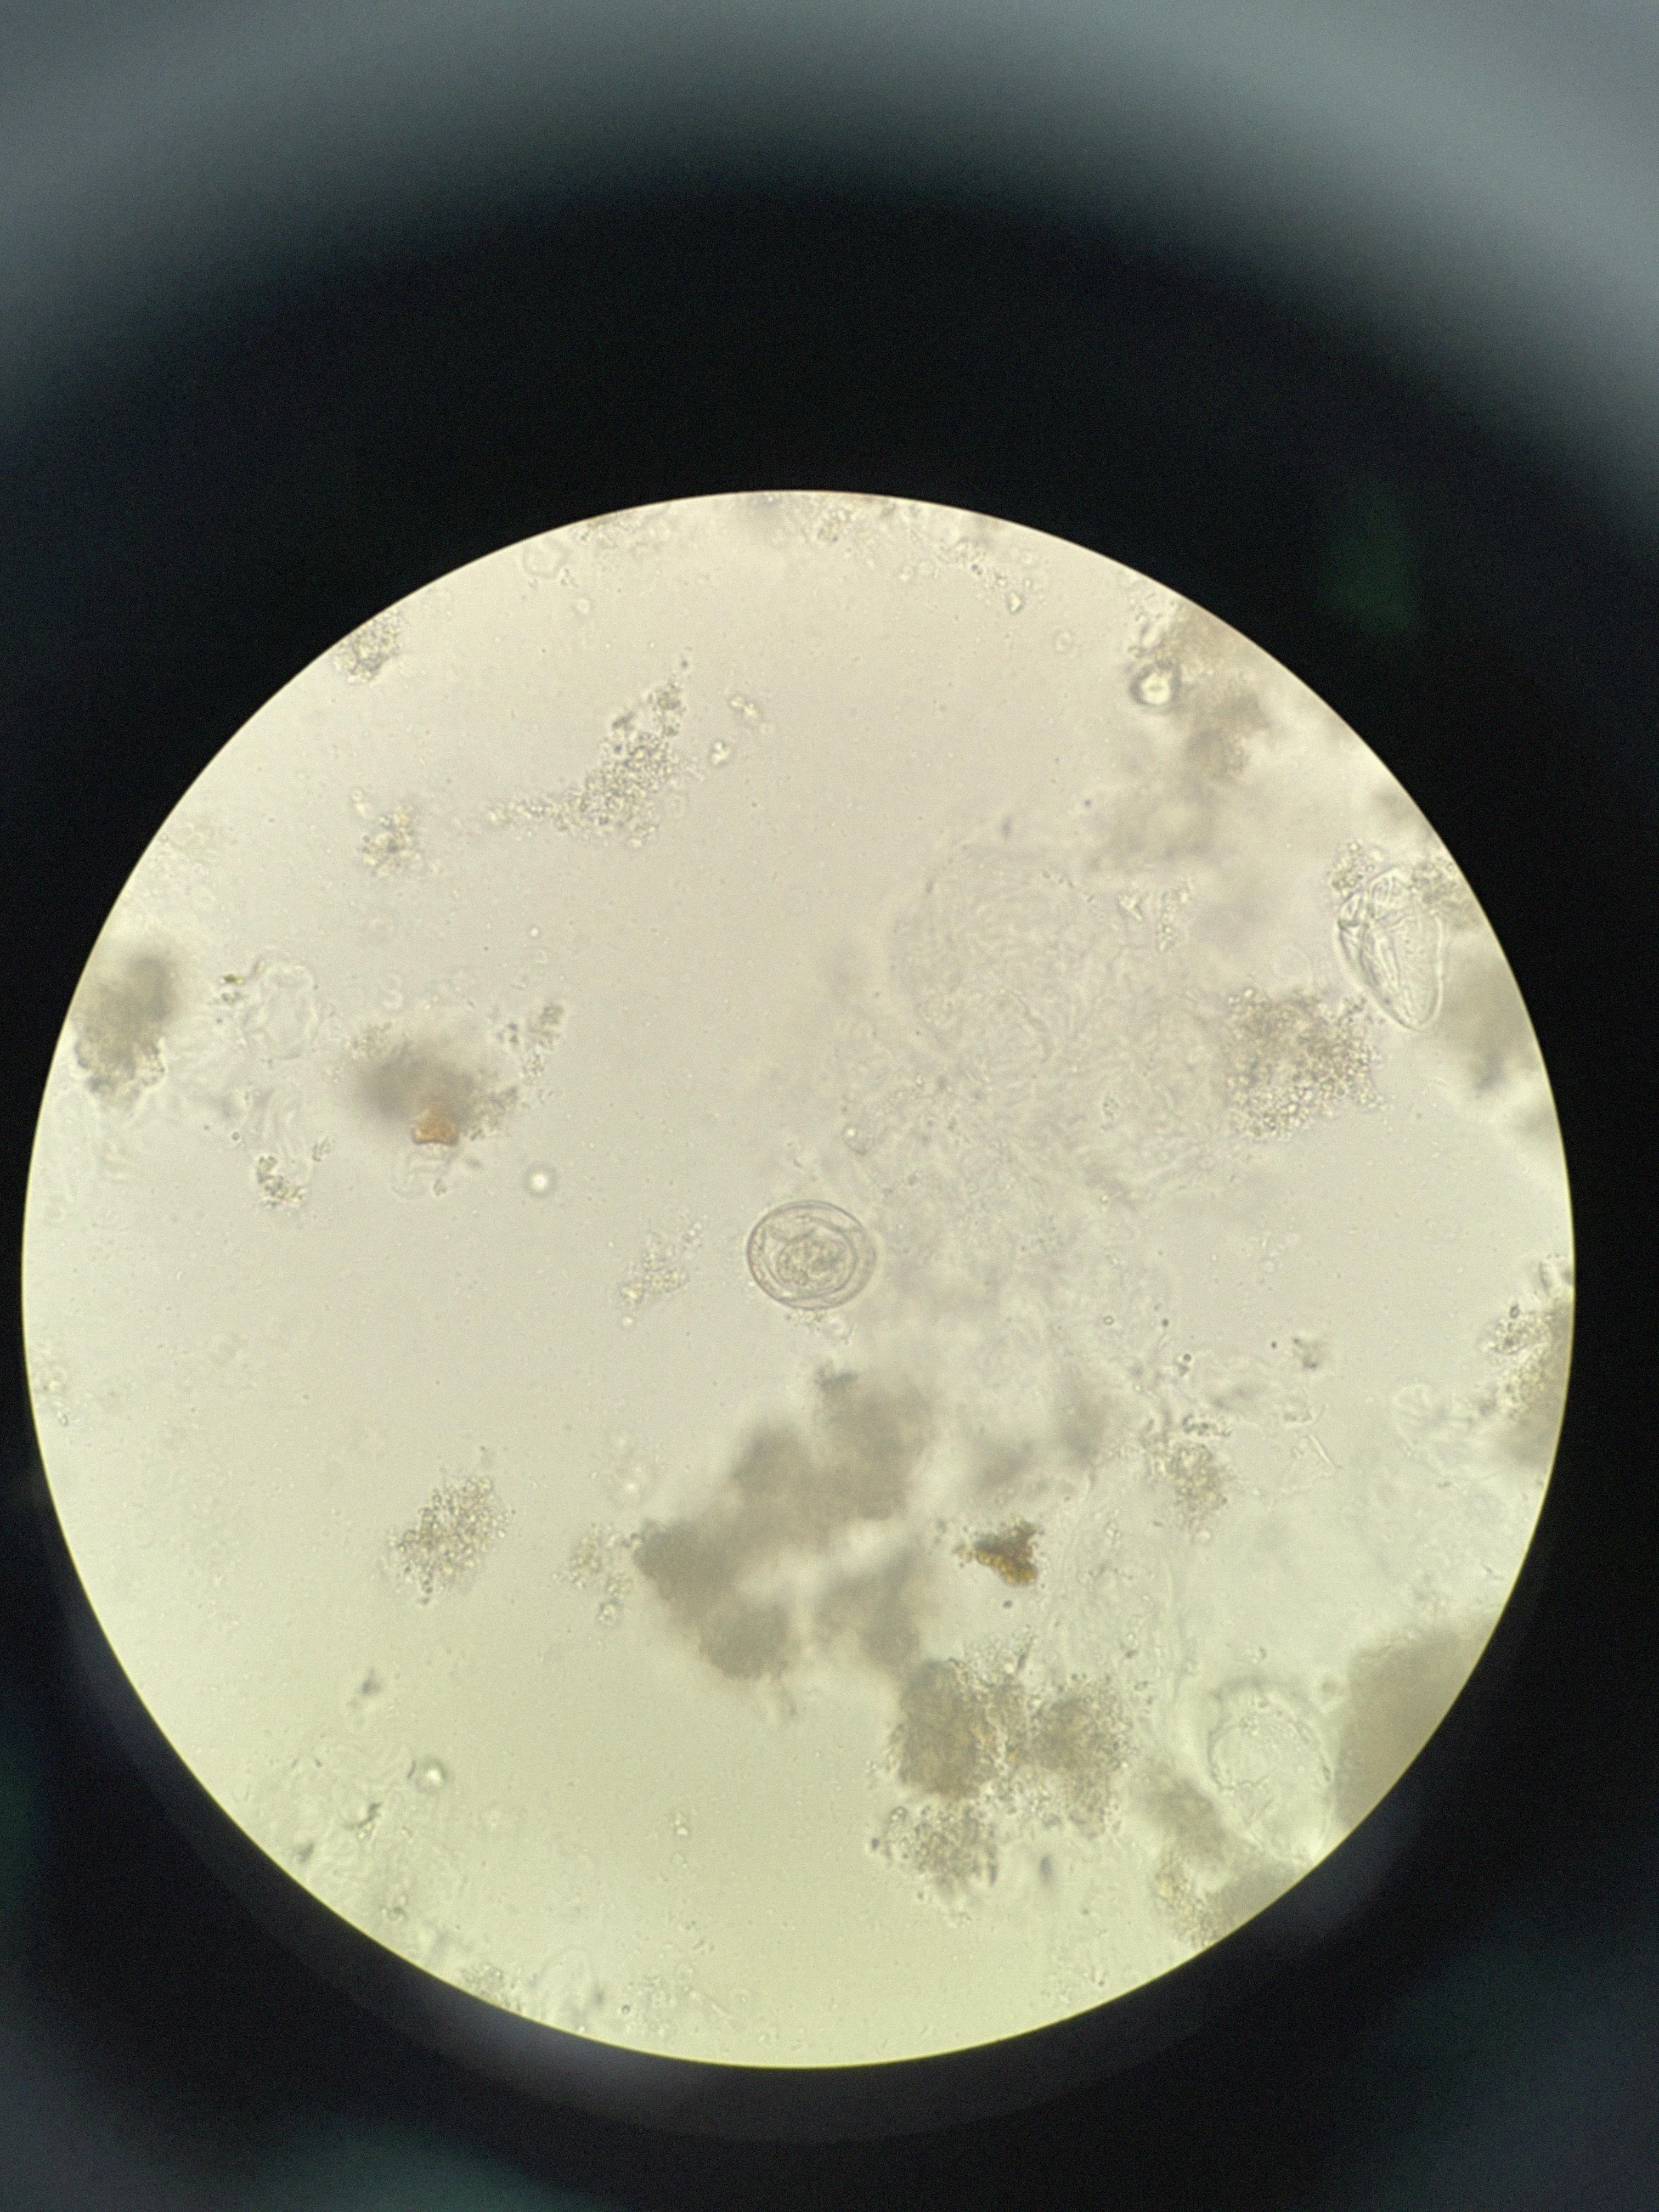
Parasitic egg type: Hymenolepis nana